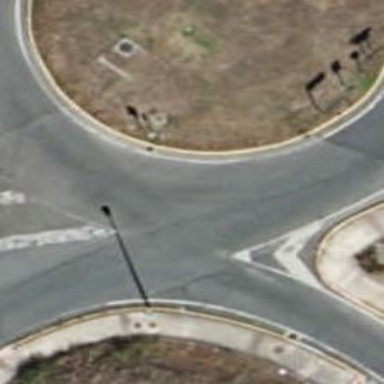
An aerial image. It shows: Road with "give way" sign.